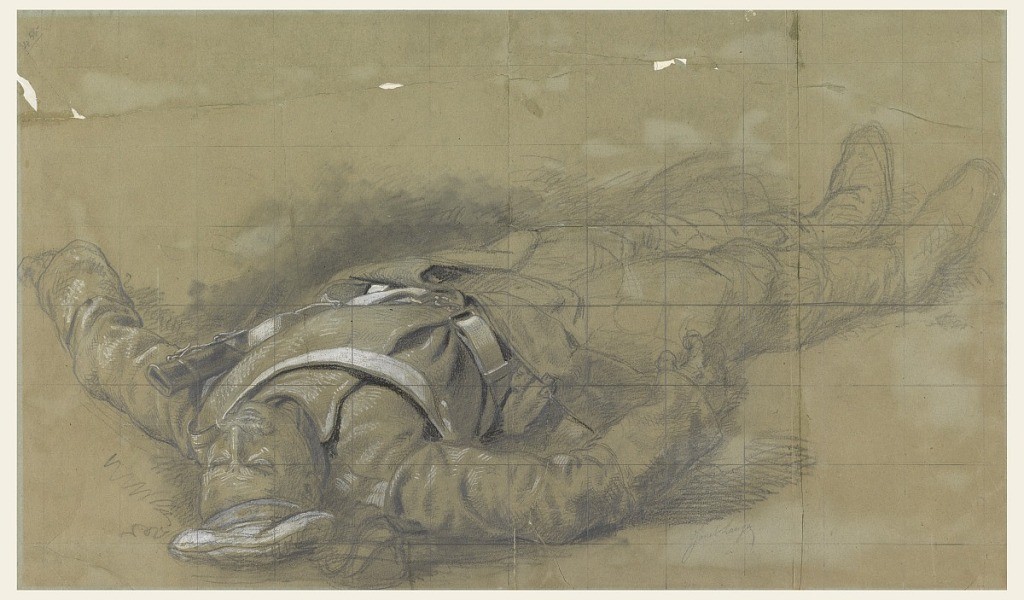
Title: Dead Soldier
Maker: Ange-Louis Janet Lange, French, 1815–1872
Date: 19th century
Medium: Black, white chalk, graphite on gray-green paper
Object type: Drawing
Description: A soldier laying on the ground in foreshortened view, with head towards the viewer.